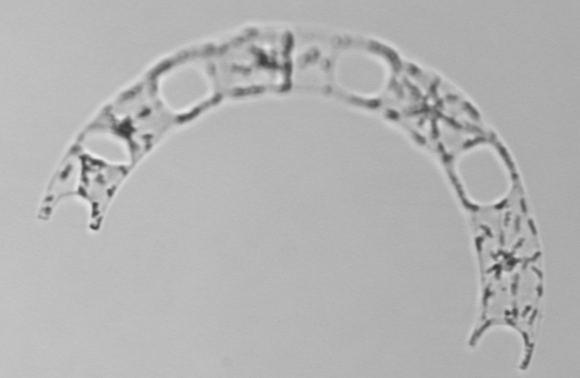
Label: Eucampia